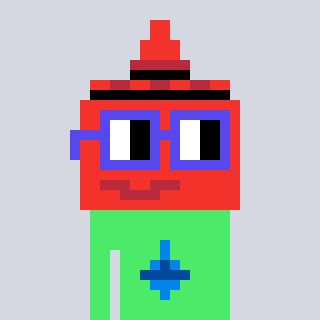
a pixel art character with square blue glasses, a ketchup-shaped head and a teal-colored body on a cool background